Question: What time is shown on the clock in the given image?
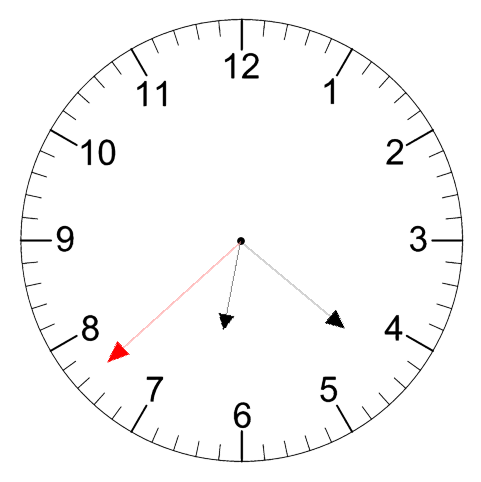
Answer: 06:21:38